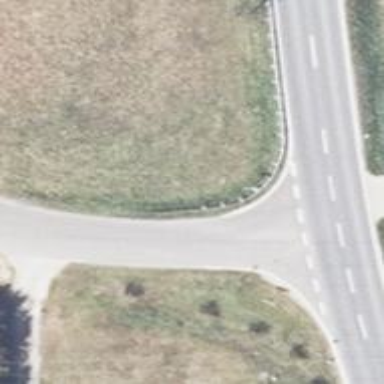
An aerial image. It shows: Unclassified road with concrete surface.